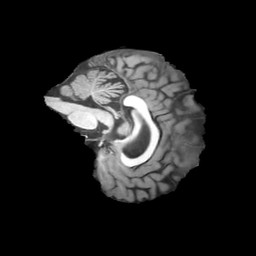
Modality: T1w
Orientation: sagittal